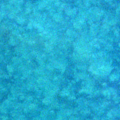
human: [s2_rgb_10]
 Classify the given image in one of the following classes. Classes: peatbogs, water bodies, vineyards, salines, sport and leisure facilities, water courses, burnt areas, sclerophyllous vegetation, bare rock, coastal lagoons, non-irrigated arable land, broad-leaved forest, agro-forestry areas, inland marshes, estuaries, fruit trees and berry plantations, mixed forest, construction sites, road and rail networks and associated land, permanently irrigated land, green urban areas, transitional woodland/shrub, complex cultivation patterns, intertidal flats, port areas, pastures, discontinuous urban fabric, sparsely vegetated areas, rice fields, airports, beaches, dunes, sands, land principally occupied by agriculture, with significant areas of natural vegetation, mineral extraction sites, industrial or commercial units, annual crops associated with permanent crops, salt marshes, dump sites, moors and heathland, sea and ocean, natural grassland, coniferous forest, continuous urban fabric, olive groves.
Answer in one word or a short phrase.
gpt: sea and ocean